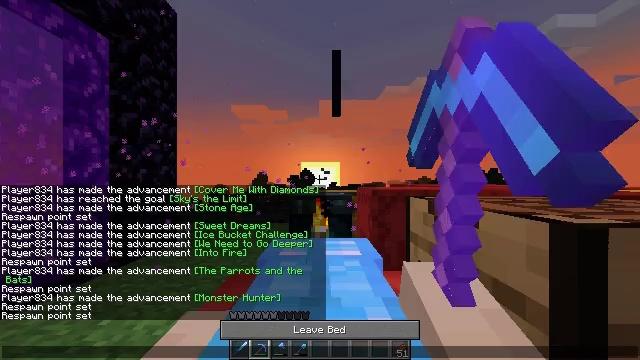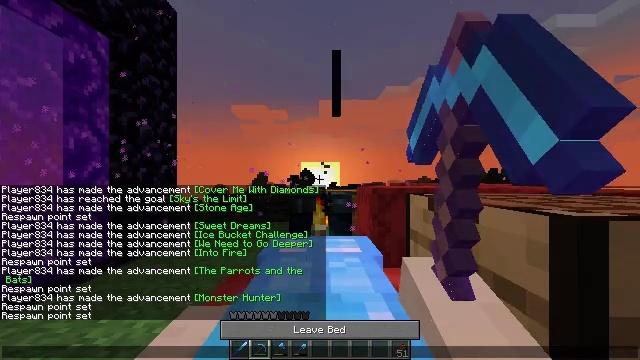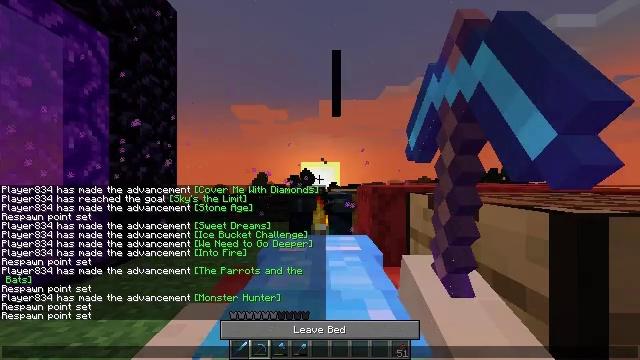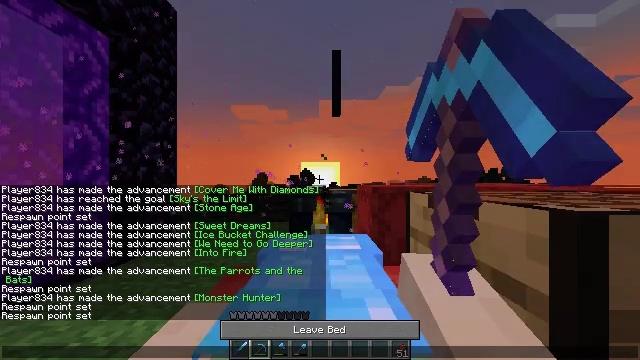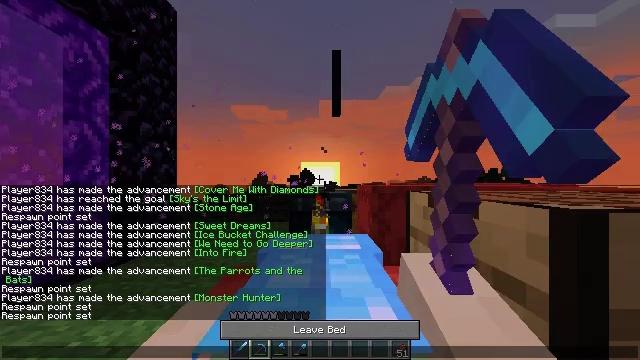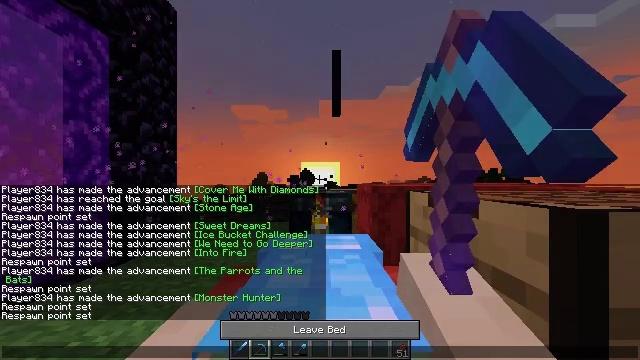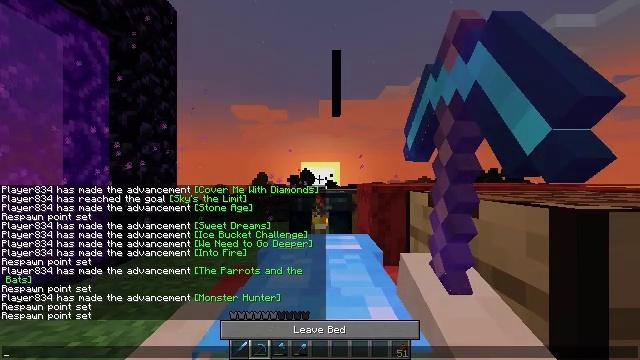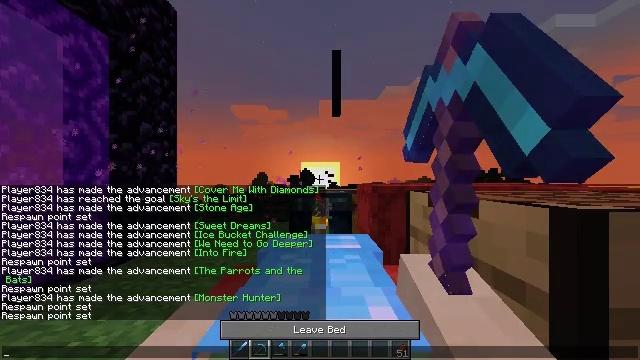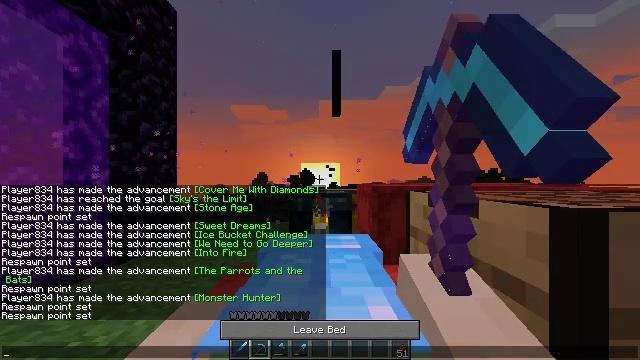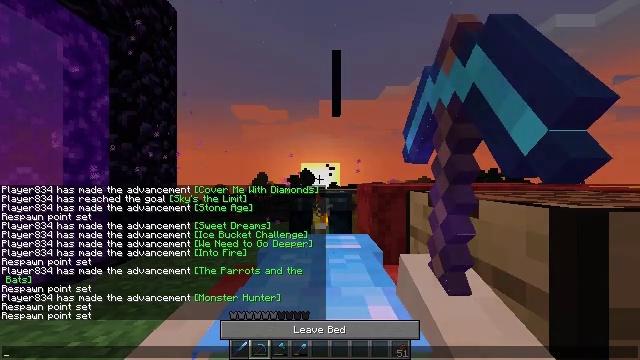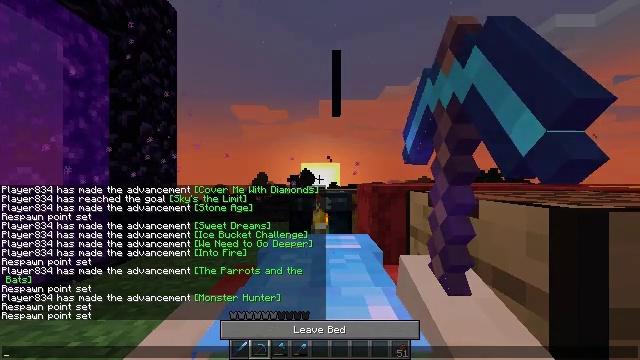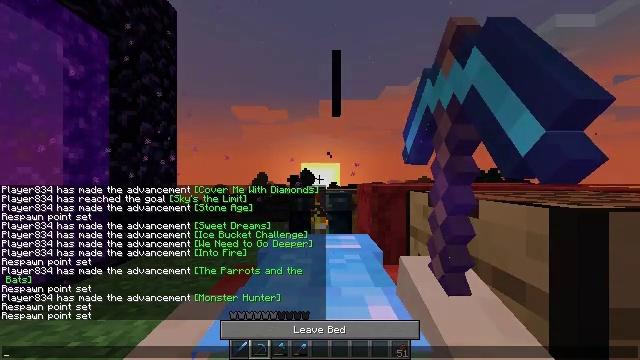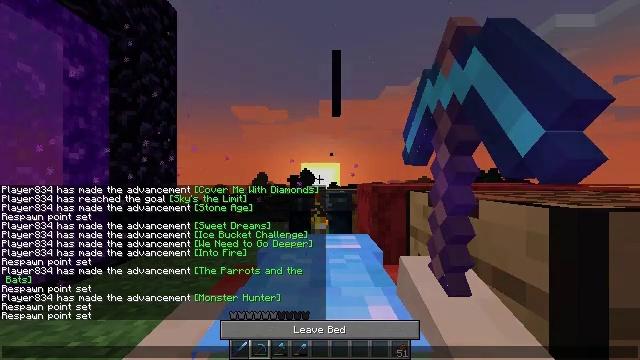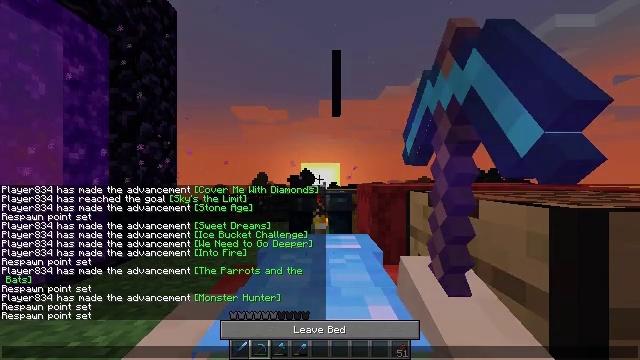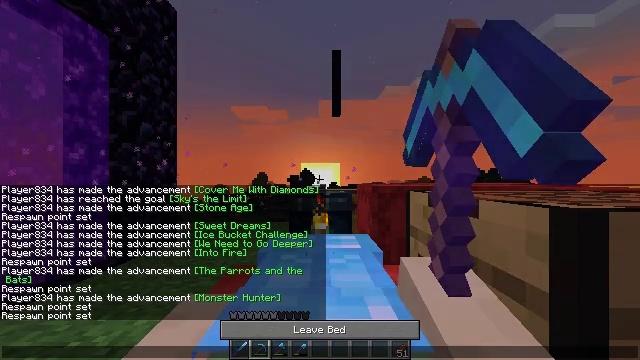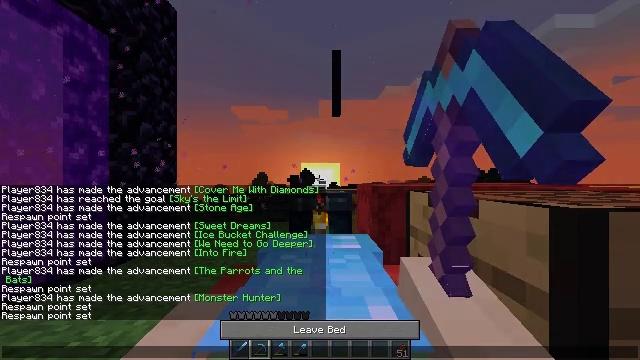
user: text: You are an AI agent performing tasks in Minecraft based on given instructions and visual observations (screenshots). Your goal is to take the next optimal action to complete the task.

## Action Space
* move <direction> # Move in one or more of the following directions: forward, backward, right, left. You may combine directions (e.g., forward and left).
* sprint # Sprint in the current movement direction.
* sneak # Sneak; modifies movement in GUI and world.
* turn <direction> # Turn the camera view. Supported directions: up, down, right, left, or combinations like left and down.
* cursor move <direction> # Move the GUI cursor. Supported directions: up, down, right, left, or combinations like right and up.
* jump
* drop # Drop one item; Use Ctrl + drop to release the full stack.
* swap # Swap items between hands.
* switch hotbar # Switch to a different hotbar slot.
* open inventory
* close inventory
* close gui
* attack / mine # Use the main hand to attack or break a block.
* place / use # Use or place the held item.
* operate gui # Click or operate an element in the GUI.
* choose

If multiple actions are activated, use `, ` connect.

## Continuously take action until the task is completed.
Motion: motion action
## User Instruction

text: Collect the red shulker box into your inventory.
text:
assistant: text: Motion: open gui
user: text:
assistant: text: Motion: no_op
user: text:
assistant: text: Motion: no_op
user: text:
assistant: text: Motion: no_op
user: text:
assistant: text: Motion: no_op
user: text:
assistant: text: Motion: no_op
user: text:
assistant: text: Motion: no_op
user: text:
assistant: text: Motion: no_op
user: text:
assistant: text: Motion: no_op
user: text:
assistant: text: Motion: no_op
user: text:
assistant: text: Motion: no_op
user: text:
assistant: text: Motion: no_op
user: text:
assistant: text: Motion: no_op
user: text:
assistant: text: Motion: no_op
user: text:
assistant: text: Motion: no_op
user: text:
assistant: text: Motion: no_op
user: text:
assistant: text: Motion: cursor move up
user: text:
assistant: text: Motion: no_op
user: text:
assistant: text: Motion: no_op
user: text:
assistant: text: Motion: no_op
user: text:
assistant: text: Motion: no_op
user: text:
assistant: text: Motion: no_op
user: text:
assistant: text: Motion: no_op
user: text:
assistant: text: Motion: no_op
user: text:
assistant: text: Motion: no_op
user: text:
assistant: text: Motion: no_op
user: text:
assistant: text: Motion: no_op
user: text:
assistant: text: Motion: no_op
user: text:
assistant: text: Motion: no_op
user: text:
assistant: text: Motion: no_op